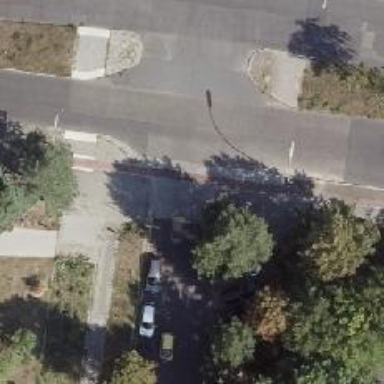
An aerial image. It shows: Residential road with asphalt surface and separate sidewalk.